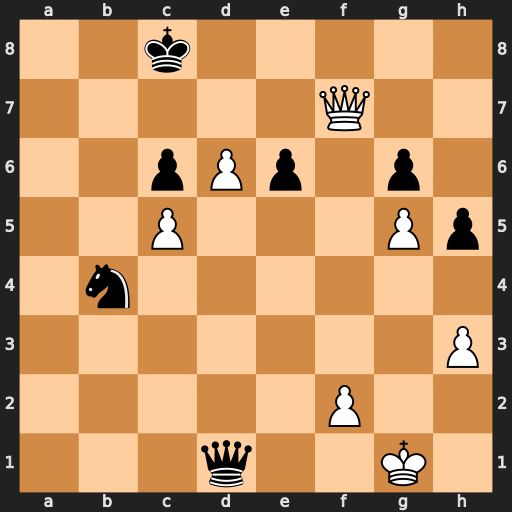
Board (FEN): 2k5/5Q2/2pPp1p1/2P3Pp/1n6/7P/5P2/3q2K1
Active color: w
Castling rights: -
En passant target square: -
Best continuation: Kh2 Nd5 d7+ Kc7 Qe8 Ne7 Qxe7 Qxd7 Qxd7+